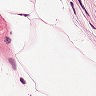
Metastatic tissue present: no